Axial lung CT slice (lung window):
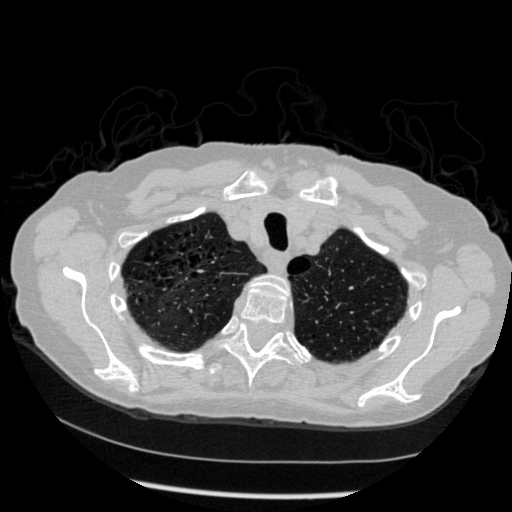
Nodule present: no